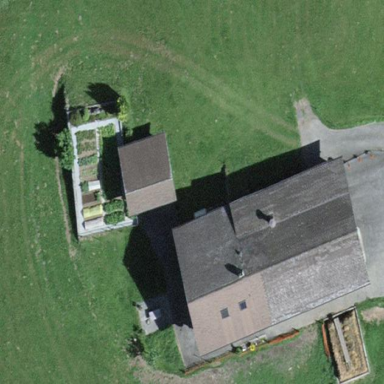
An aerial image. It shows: Farm building.